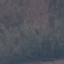
Land use / land cover: HerbaceousVegetation